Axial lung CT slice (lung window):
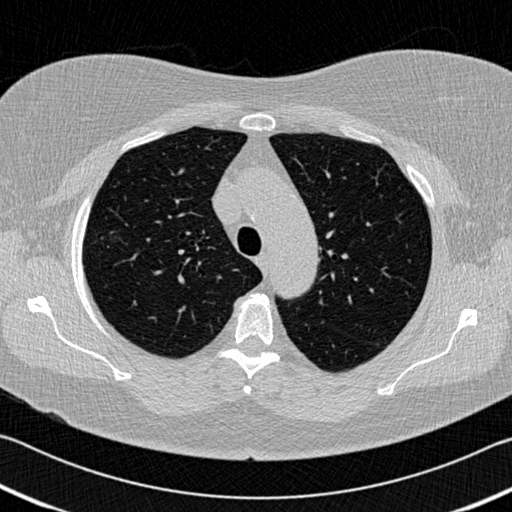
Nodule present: no